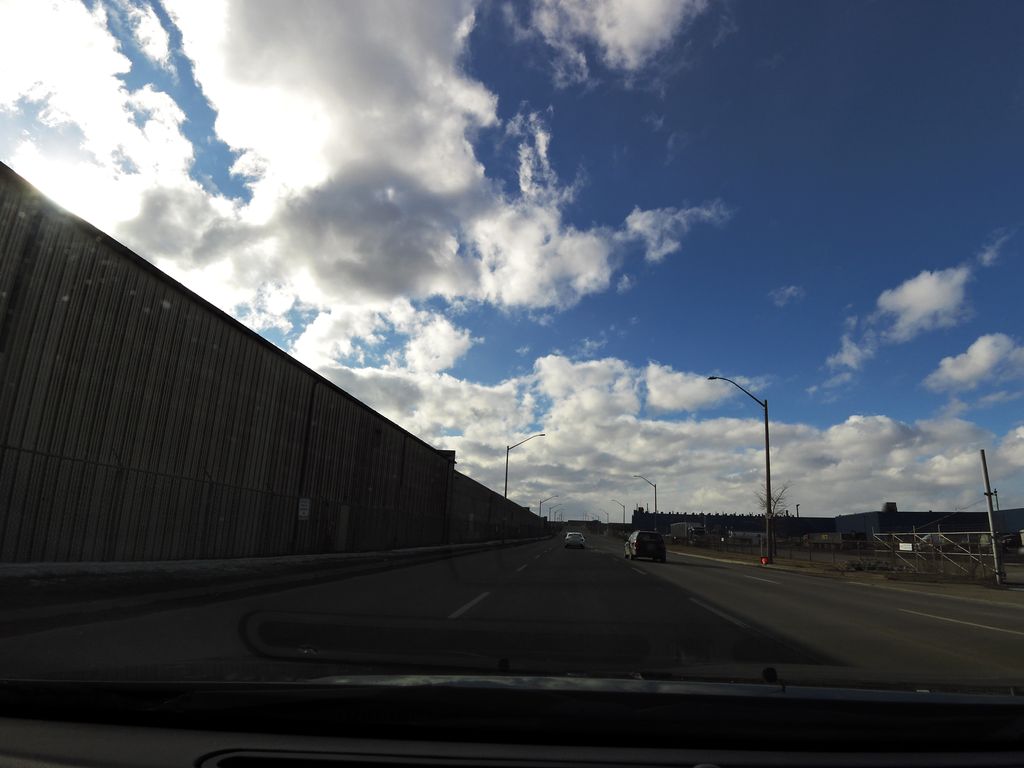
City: hamilton